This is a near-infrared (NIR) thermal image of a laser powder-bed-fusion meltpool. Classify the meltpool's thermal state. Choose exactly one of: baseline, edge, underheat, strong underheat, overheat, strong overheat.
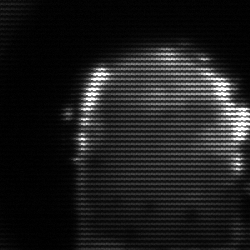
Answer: baseline